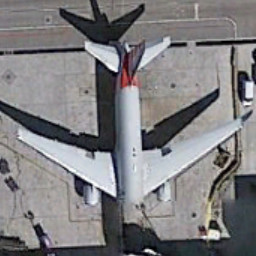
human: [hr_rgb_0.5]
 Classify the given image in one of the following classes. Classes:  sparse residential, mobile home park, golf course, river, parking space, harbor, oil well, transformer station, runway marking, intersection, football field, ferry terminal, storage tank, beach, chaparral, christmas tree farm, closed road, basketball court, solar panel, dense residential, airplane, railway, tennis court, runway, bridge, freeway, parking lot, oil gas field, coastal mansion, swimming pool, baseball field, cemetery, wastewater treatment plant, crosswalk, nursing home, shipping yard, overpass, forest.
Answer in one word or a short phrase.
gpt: airplane